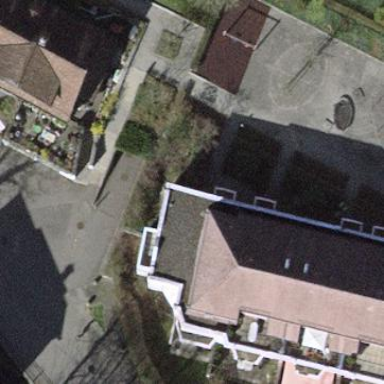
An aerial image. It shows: The building has flat roof oriented across. The roof is major part of the building.